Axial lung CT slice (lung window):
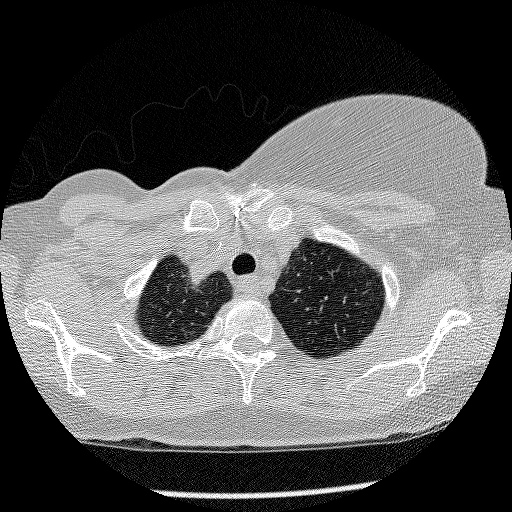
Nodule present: no